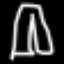
Label: pants